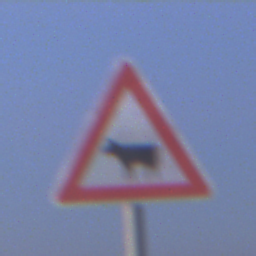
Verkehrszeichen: ViehtriebRechts
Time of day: SunriseSunset
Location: Outdoor (Nature)
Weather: Clear
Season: NotSpecified
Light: Natural